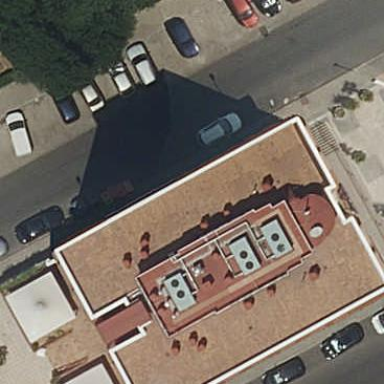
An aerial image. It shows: Part of building.